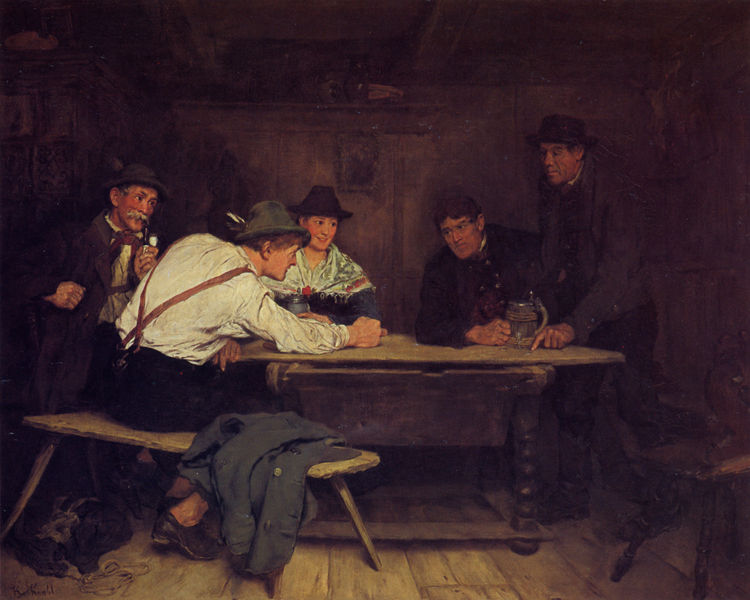
Titel: Herausforderung zum Fingerhakeln
Künstler: Karl Knabl
Standort: Süddeutschland
Institution: Privatbesitz
Schlagwörter: blau, dunkel, feder, fuß, gemälde, hand, mann, schatten, weiß, grün, menschen, ocker, sitzen, bewegung, blume, braun, finger, frau, glas, grau, hell, holz, hut, hüte, licht, männer, ohr, profil, raum, rücken, schwarz, stuhl, tisch, zimmer, blick, rose, rot, tuch, beige, fest, gespräch, alt, anzug, bart, hemd, jacke, kneipe, schnurrbart, trinken, wand, wirtschaft, blicke, diskutieren, gesten, hände, innenraum, signatur, tischbein, öl, boden, haare, interieur, mantel, decke, innen, knopf, ohren, bauern, genre, ofen, henkel, krug, beine, deutschland, lächeln, bein, schuhe, oliv, bank, dielen, füsse, schnäuzer, wein, holzboden, pfeife, rauchen, balken, stube, knöpfe, ziegenbart, bauer, lachen, spiel, bierkrug, alter, bayern, seil, streit, faust, bier, stempel, tischplatte, tracht, leibl, junger mann, krüge, schultertuch, trachten, diskussion, fingerzeig, holzbank, sammlung, pfeiffe, hosenträger, orh, seidentuch, grü, lederhose, träger, dirndl, gedrechselt, wirtshaus, tradition, bäuerlich, joppe, bauernstube, gaststube, schenke, trachtenhut, bierseidel, fingerhakeln, meerschaumpfeife, münchner, schühe, stammtisch, sthuhl, wetten, wirtsstube, lederhosn, deutschalnd, burschen, frau männer, wirtsahus, duneksl